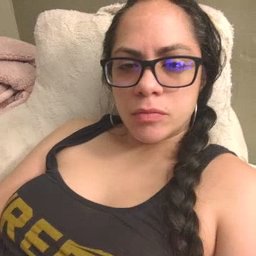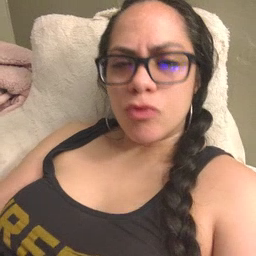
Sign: red